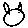
Label: cat